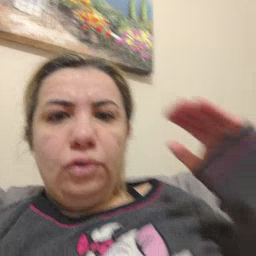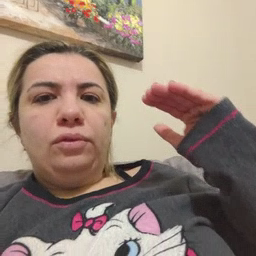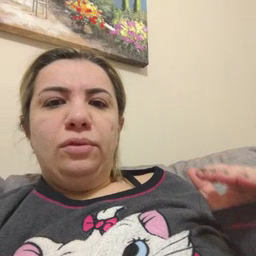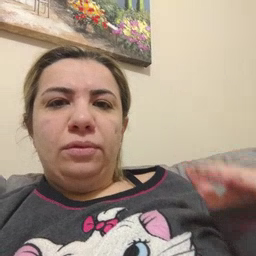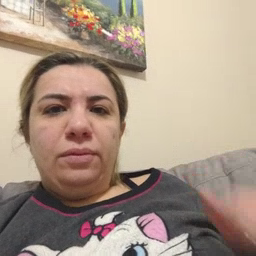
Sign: child